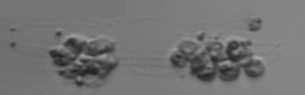
Label: Leptocylindrus_mediterraneus